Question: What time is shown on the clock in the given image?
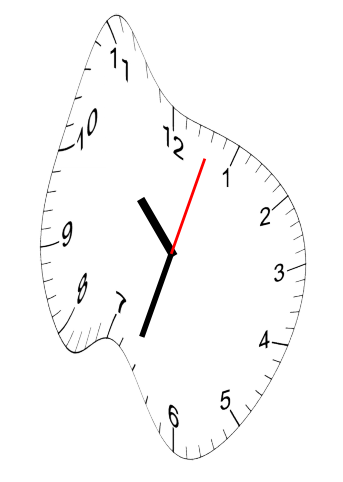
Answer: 10:33:03